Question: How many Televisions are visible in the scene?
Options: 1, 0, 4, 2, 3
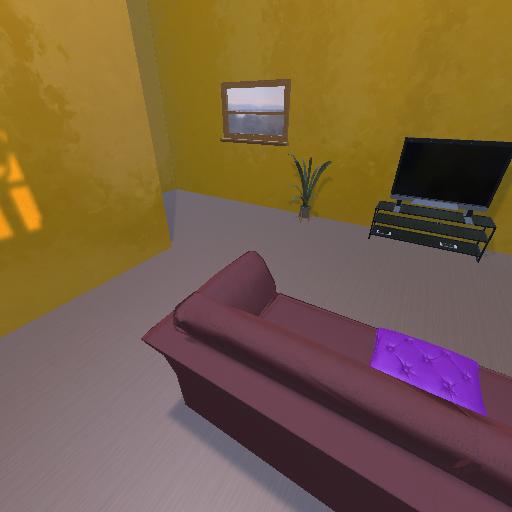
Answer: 1